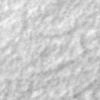
Label: no_change